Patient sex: M
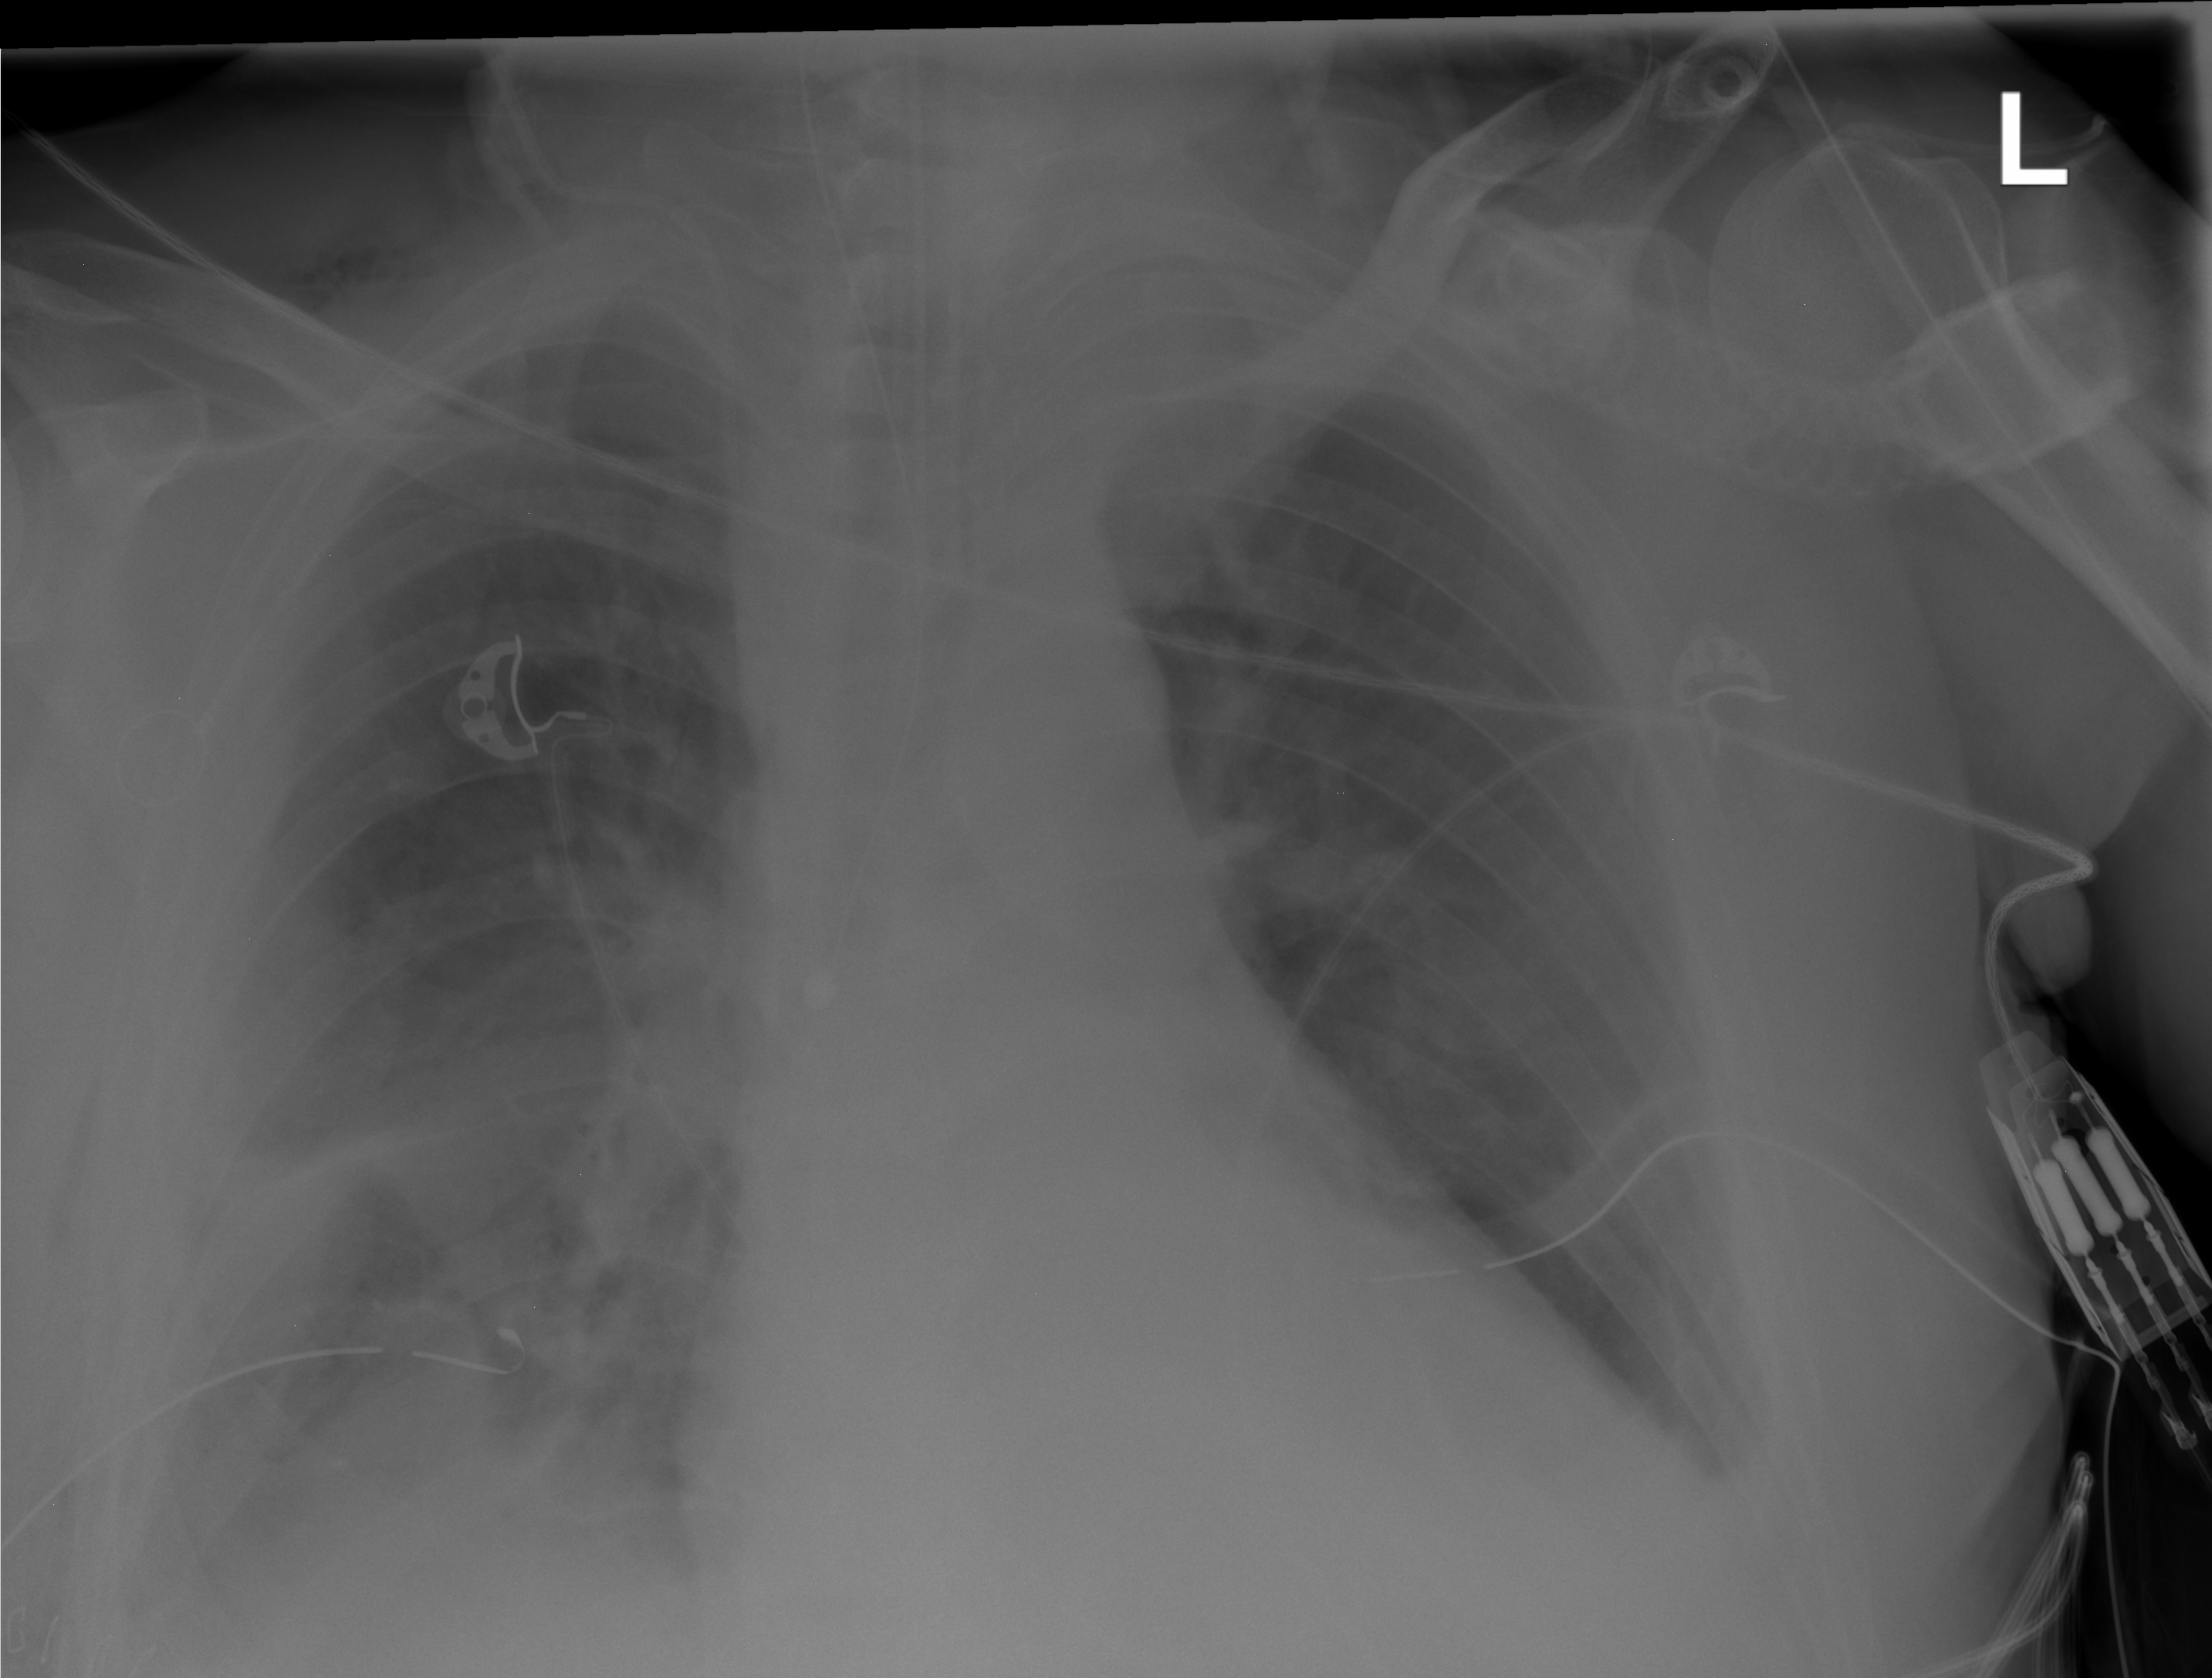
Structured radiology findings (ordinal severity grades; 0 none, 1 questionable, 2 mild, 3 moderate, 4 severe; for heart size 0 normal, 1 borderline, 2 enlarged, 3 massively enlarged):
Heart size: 2
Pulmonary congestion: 0
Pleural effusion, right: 2
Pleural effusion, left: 2
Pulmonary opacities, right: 0
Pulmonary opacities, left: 0
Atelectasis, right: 3
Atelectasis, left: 0